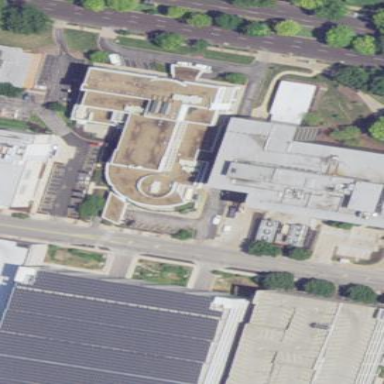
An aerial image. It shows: Hospital building with healthcare amenities.